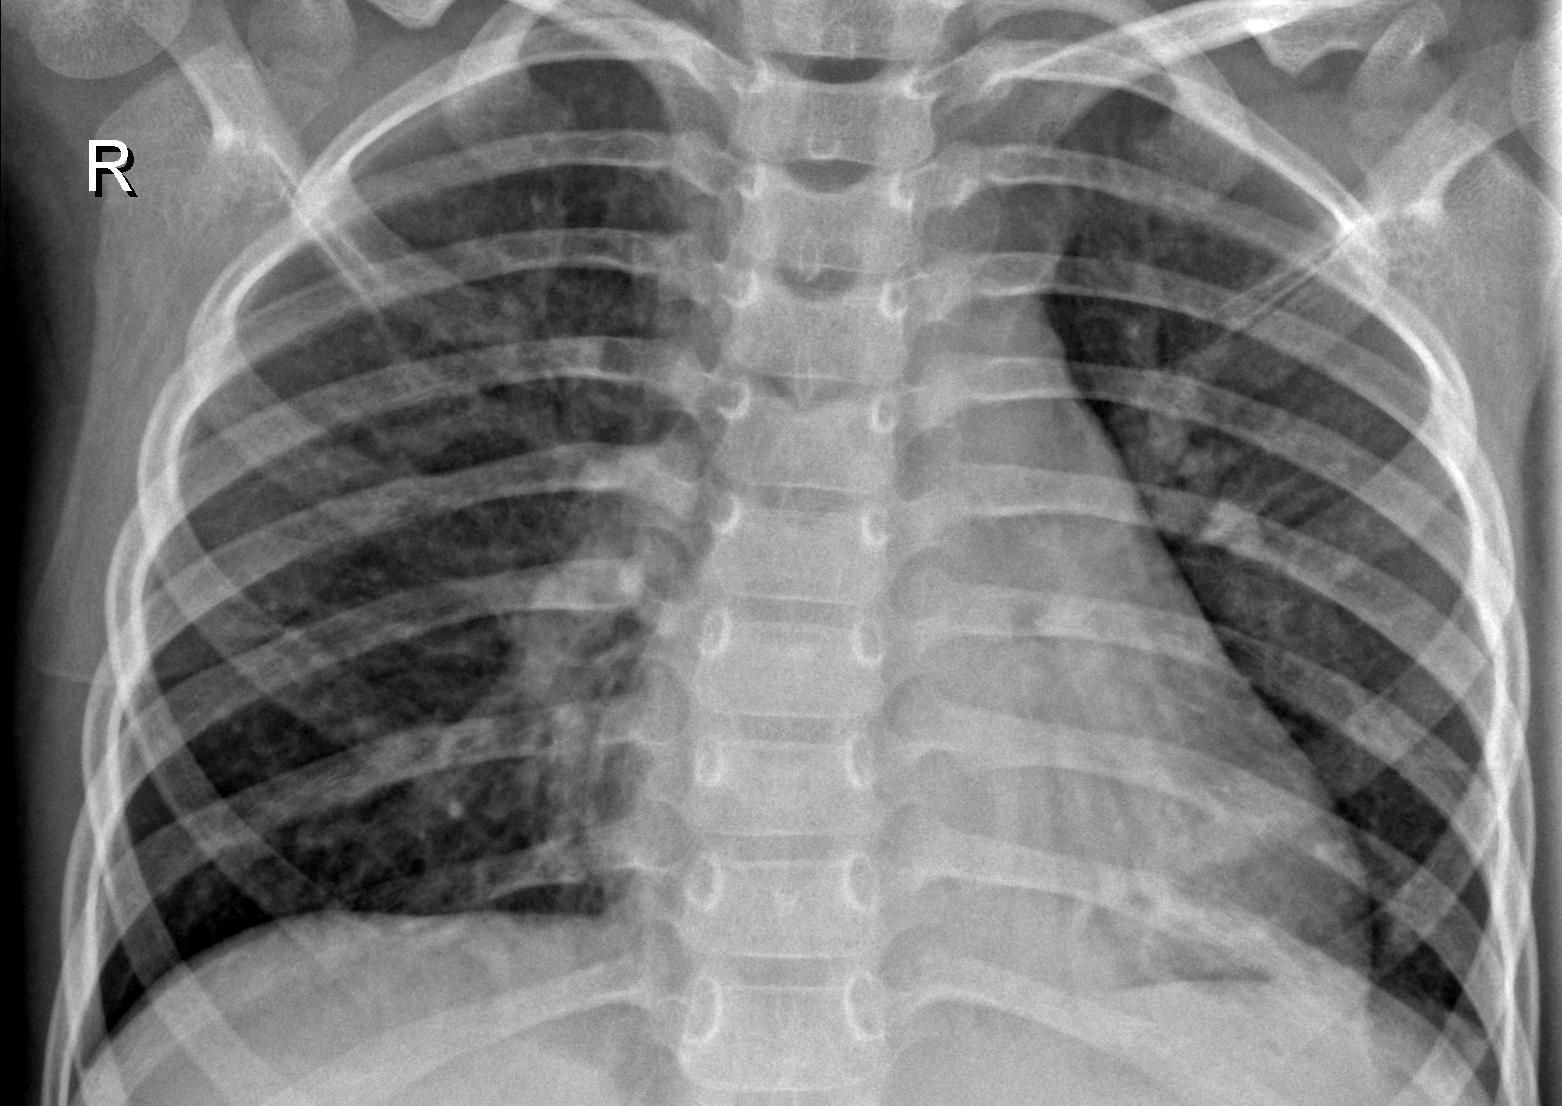
Diagnosis: PNEUMONIA